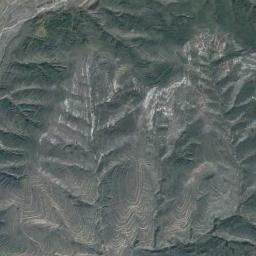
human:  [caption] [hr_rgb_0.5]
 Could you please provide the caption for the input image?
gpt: The folded mountain consists of some ridges and valleys .

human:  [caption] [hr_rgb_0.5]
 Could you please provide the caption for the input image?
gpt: The mountain is full of black soil .

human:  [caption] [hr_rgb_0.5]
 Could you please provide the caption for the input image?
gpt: The mountains are winding and undulating .

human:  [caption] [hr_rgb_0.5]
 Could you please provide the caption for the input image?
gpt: Seventy percent of the area on this mountain is covered by vegetation .

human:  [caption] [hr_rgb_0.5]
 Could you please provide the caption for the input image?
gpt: There are some rifts on the gray mountain .